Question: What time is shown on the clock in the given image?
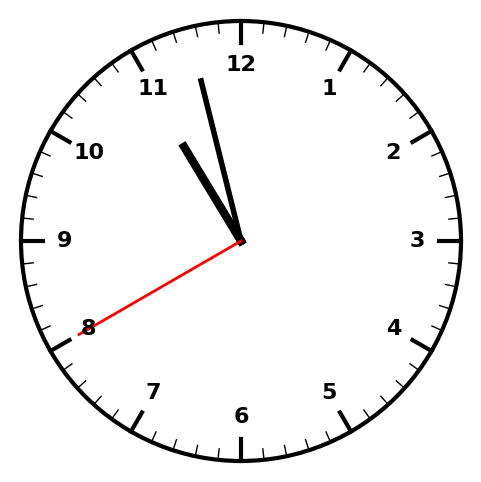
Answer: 10:57:40